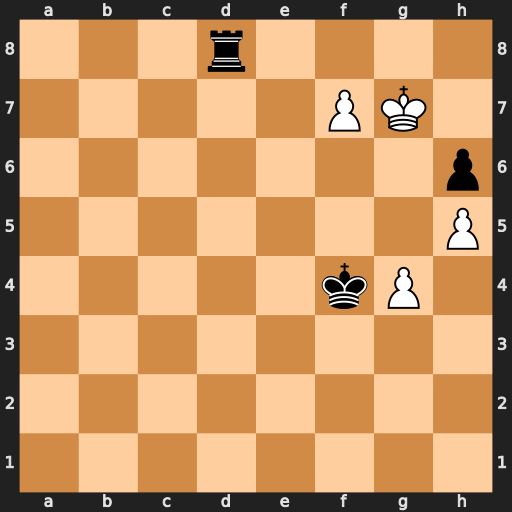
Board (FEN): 3r4/5PK1/7p/7P/5kP1/8/8/8
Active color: w
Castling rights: -
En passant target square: -
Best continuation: Kxh6 Kxg4 Kg6 Rd5 h6